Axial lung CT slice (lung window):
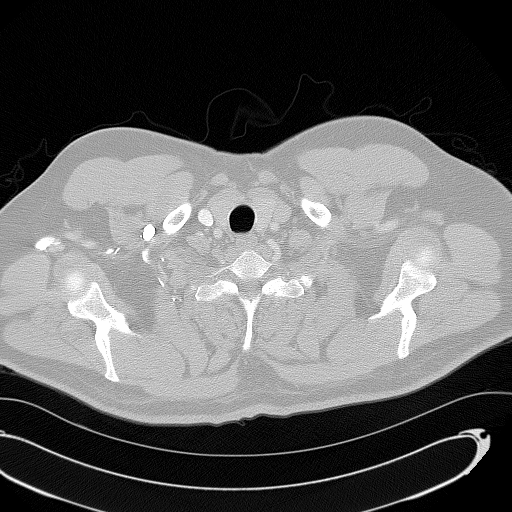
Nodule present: no